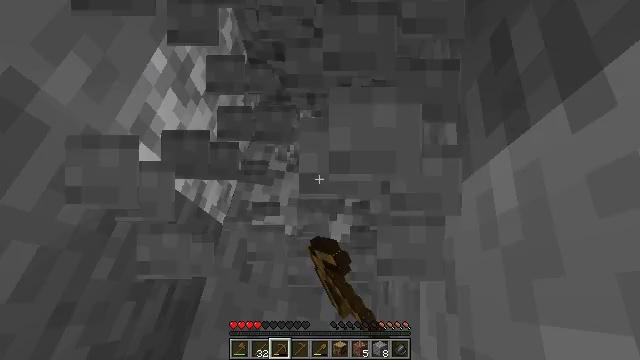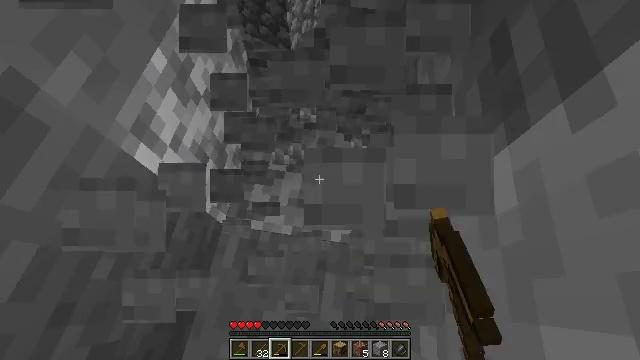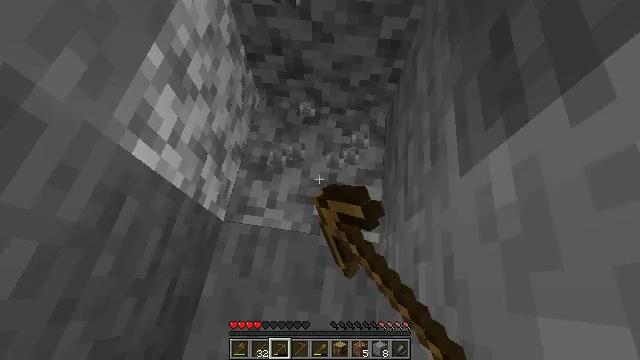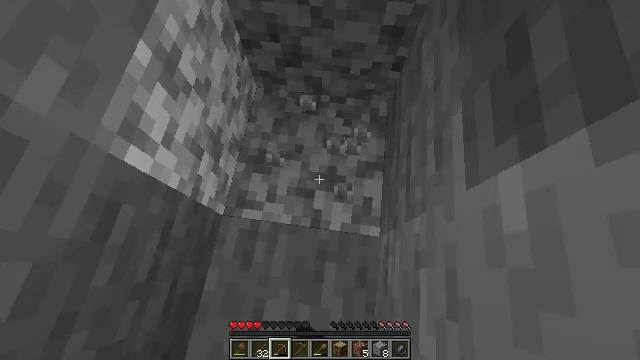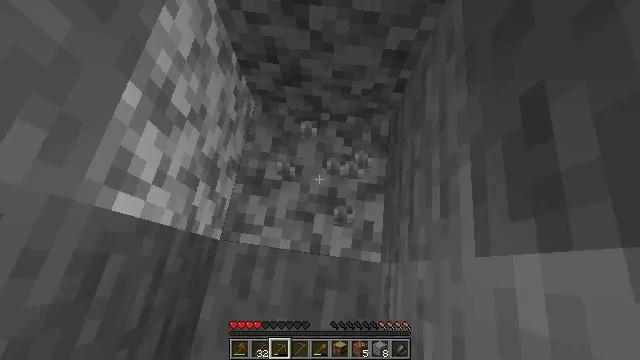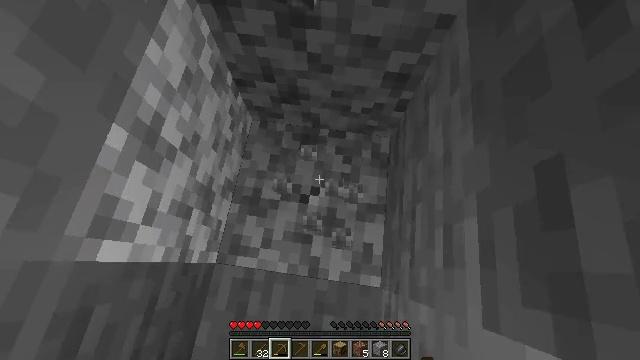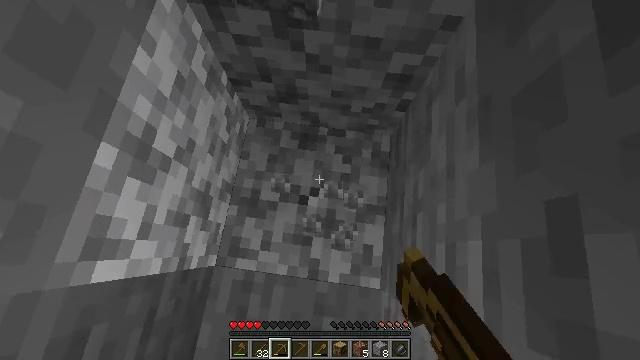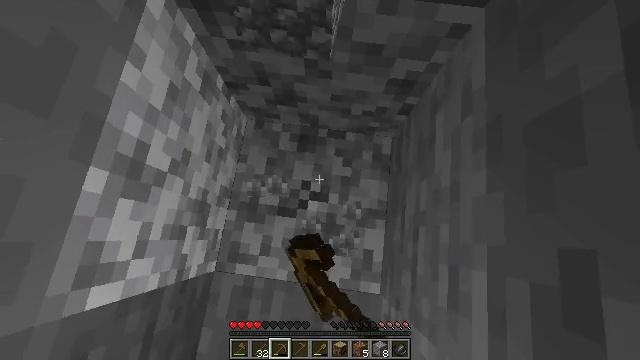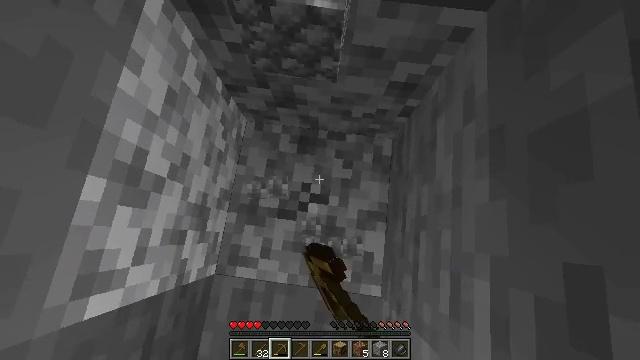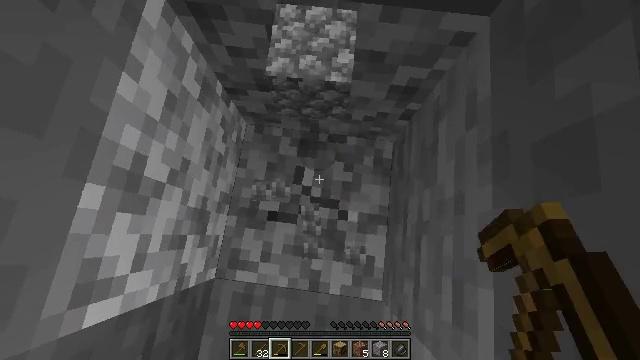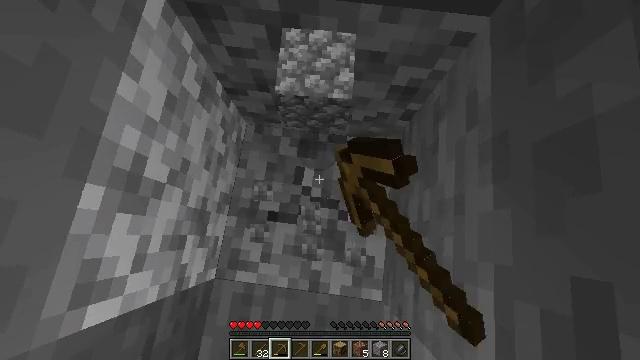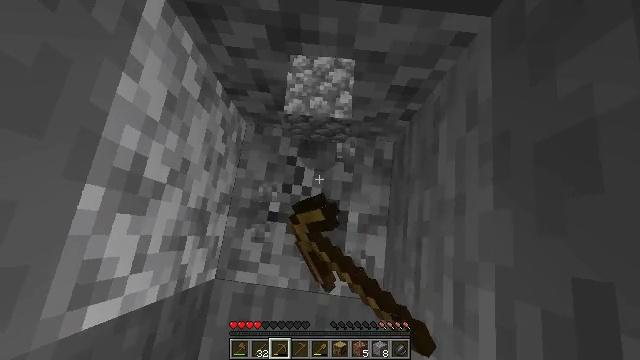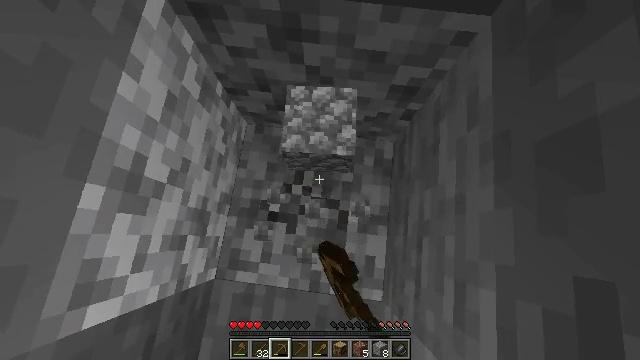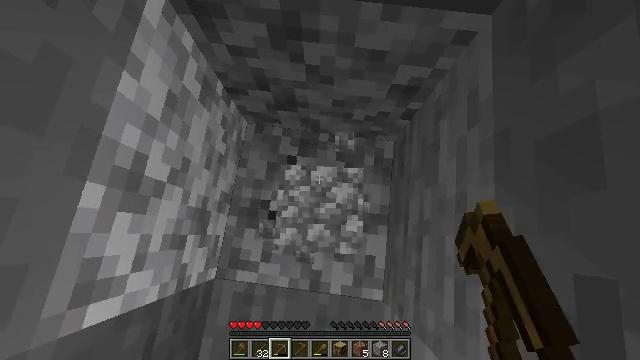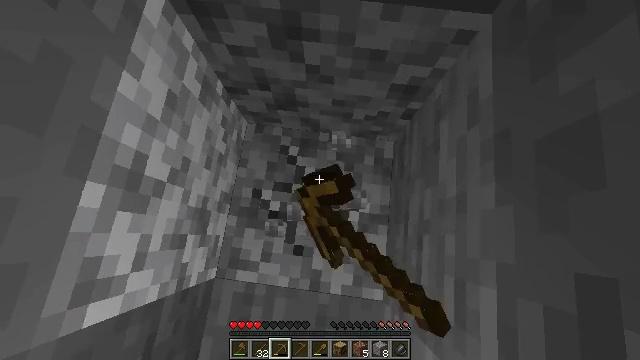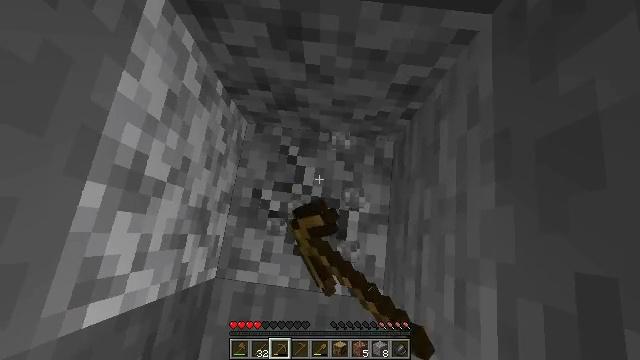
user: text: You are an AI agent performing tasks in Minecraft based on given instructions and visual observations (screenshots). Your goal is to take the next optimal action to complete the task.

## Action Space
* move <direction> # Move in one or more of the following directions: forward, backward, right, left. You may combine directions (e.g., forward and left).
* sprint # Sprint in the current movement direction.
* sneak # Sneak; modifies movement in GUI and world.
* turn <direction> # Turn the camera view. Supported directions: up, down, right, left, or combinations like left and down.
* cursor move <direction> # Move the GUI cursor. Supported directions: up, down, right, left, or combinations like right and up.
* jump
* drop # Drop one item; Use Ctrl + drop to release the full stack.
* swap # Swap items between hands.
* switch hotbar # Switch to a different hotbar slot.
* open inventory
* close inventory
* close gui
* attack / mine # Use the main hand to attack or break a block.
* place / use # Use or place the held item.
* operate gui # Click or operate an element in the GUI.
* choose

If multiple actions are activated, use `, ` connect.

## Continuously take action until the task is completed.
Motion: motion action
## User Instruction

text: Collect diorite
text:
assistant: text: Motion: attack / mine
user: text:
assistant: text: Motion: turn down, attack / mine
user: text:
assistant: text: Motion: move forward, turn down, attack / mine
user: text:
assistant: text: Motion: move forward, attack / mine
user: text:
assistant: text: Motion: move forward, attack / mine
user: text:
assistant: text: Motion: turn down, attack / mine
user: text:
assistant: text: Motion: turn down, attack / mine
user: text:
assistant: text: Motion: attack / mine
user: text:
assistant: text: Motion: attack / mine
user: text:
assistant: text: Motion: attack / mine
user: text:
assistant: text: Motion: attack / mine
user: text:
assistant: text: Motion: attack / mine
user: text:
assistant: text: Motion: attack / mine
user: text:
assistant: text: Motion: attack / mine
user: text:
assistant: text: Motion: attack / mine
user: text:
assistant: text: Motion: attack / mine
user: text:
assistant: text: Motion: move back, attack / mine
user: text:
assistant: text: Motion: move back, attack / mine
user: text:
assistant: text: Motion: move back, attack / mine
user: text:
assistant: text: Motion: turn left, attack / mine
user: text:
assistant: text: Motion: turn up, attack / mine
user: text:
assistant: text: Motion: turn up, attack / mine
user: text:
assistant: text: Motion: attack / mine
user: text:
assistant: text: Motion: attack / mine
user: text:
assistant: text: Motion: attack / mine
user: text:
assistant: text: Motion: attack / mine
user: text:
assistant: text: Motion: attack / mine
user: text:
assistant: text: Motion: attack / mine
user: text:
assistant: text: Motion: attack / mine
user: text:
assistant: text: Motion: attack / mine